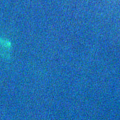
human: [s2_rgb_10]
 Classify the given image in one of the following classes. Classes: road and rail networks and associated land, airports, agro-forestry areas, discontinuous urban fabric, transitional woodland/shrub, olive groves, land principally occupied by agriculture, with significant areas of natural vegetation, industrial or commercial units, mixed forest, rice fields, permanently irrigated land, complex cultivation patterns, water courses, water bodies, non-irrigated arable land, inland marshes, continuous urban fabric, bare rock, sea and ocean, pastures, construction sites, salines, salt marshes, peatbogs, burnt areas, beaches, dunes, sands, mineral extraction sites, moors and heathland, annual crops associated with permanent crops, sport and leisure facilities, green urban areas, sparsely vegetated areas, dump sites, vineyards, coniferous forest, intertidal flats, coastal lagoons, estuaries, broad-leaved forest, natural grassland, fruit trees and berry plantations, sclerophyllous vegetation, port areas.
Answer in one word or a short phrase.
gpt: sea and ocean